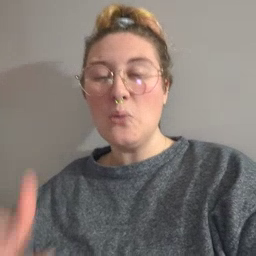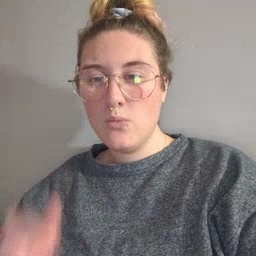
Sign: radio